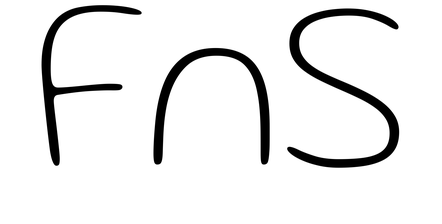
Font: Gluten_Thin